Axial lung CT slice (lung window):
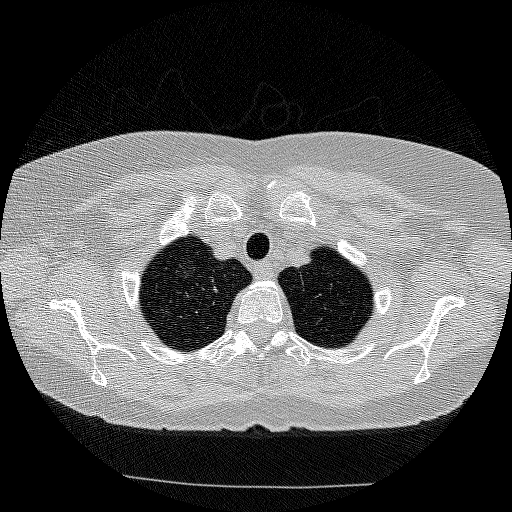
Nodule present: no